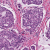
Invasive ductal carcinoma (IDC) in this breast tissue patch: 1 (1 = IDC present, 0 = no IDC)